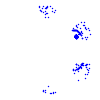
Particle: electron